Question: Getting the internal error when i try to import the maven project from my local machine.

Should import successfully.
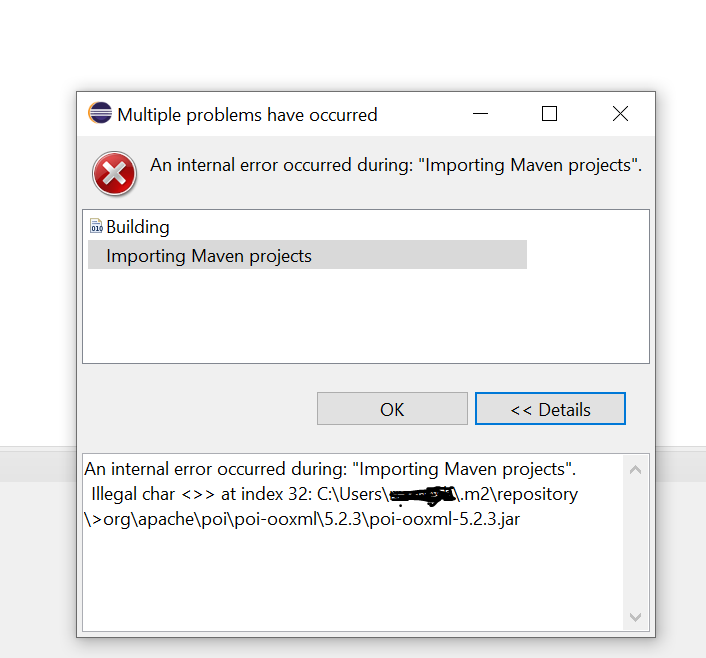
Answer: Navigate to the project folder via terminal.
Execute this command from inside:
'''
mvn clean install -U
'''